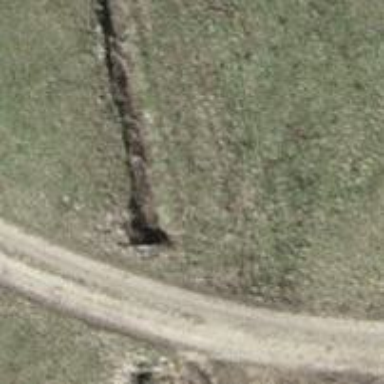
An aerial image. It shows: Drain passing through culvert tunnel.